Interaction volume radius: 5 \u00c5
Interaction volume height: 15 \u00c5
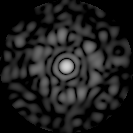
Disorder parameter: 0.8794